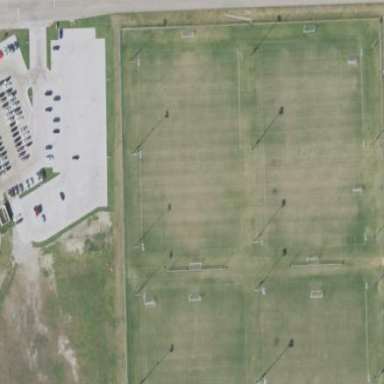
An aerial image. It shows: Soccer pitch with grass surface for leisure and sports.